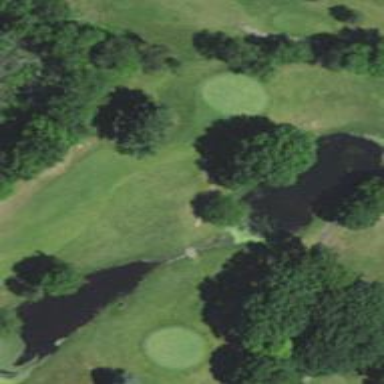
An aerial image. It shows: Water hazard on golf course.